Question: I've been toying around with using unicode to draw quantum circuits, like this:
'''
--H-----*------------*-
| |
--H-*------------X 1/8 -----------+-*-
| | |
| --XXX------
| ||
----X------------X1/16--------+*-
| |
--H-----*------------*-
'''
As you can see, I'm taking advantage of unicode <URL> characters. Also good-ole ascii characters, but they're pretty well behaved.
The problem is that when I paste the above into, say, a textarea with 'font-family: monospace', it may or may not still have the elements lined up. With Chrome on my Ubuntu machine it works, but with Chrome on my Windows machine the subscripts end up slightly smaller. That throws off the alignment, breaking the circuit so things don't connect visually anymore. Screenshot:

How can I ensure these little diagrams line up on major browsers and platforms?
The '<pre>' and '<code>' tags seem to work alright, but I want to these diagrams inplace. Can I use that styling inside textareas?
Do I just need to say 'font-family: no-like-REALLY-monospace-please-browser-spend-cpu-fixing-any-oversights'?
What about using a custom font, like <URL>? How would I do that? How expensive would it be, given how large such complete fonts can be?
Note: there are several other questions about unicode and monospacing, like <URL>. Mostly the answers are "unicode is really big so not all characters will work!" and "here's a font that might cover it!". I don't think those don't solve my problem, because I don't want clients downloading megabyte-sized fonts and I only need a small portion of unicode characters to work.
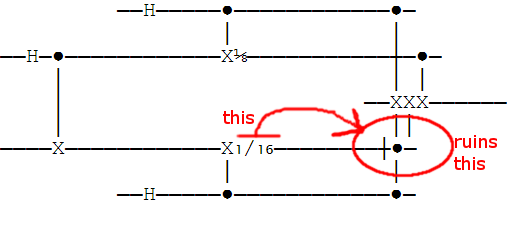
Answer: If the GNU Unifont behaves in the manner you desire, and if you know for certain (or pretty close to certain) the complete set of characters you will need for your circuit drawings, you could minimize the "expense" (data size-wise) by using <URL>.
I think you'd definitely want to do that, as the full Unifont is 12 Mbytes and from your description you almost certainly don't need everything included in that font (and in fact, only a small fraction of it).